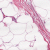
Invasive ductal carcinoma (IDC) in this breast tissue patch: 0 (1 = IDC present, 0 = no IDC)